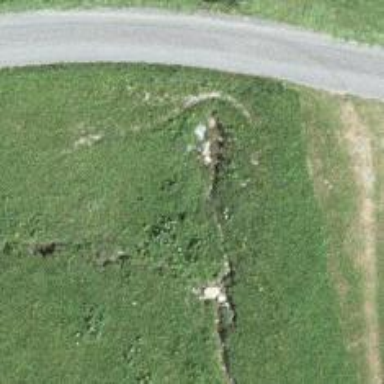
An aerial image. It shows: Culvert tunnel.